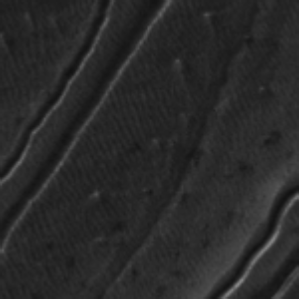
Label: frost